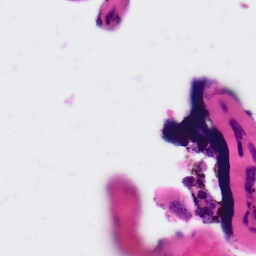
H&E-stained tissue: Ovarian